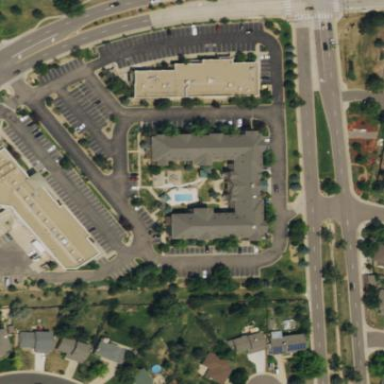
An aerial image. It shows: Hotel building.